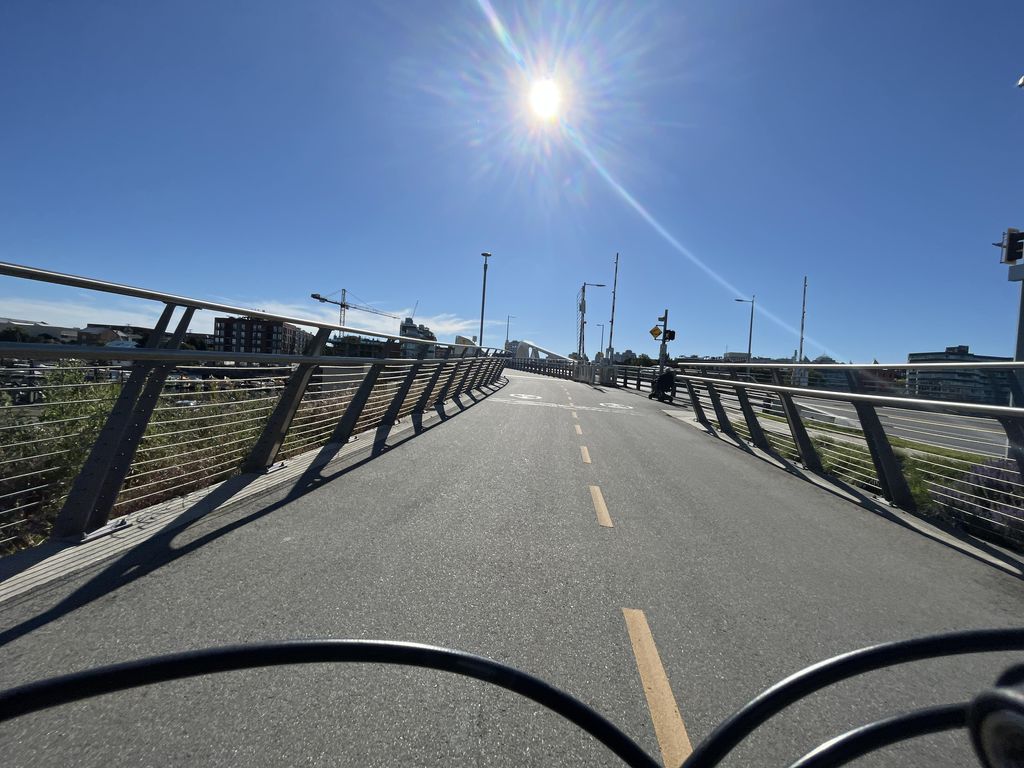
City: victoria